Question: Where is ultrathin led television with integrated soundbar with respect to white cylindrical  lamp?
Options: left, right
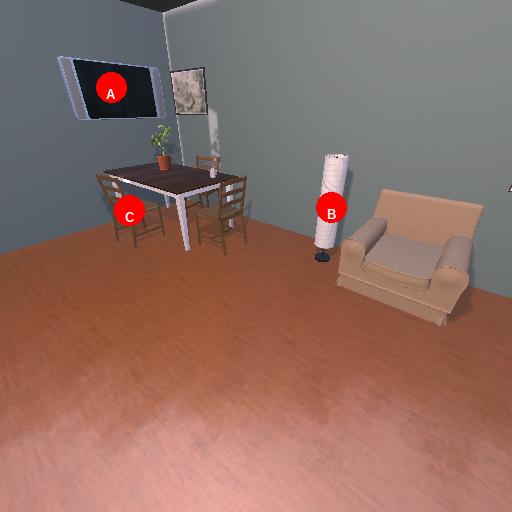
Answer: left